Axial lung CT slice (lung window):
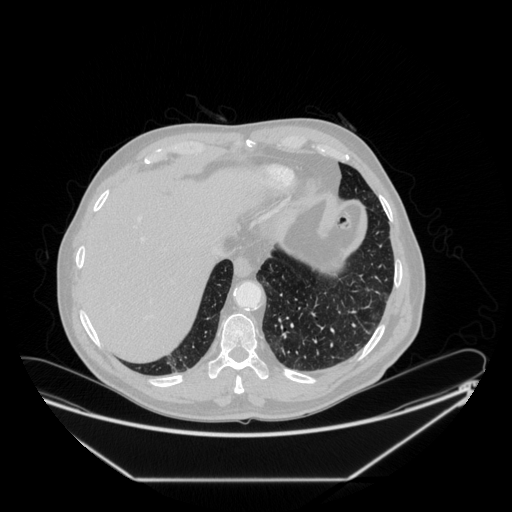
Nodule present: no